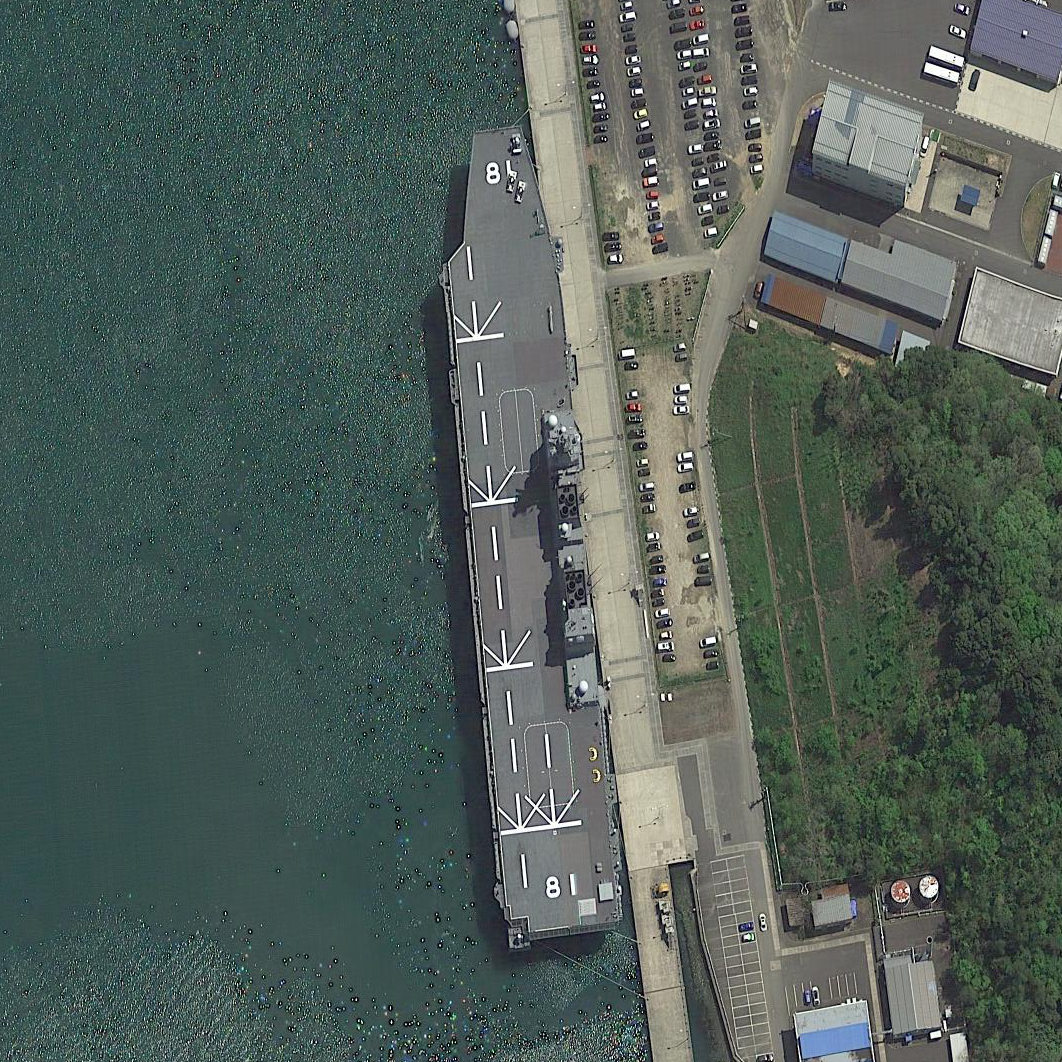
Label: assault